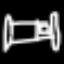
Label: bed